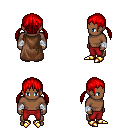
a pixel art fantasy rpg character, male body template, human, dark skin, brown cape, red pants, red twin-tailed hairstyle, white cloth bandages, gold boots, four views (front, back, left, right), 2x2 character sprite sheet, small pixel art, hard edges, no anti-aliasing